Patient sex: F
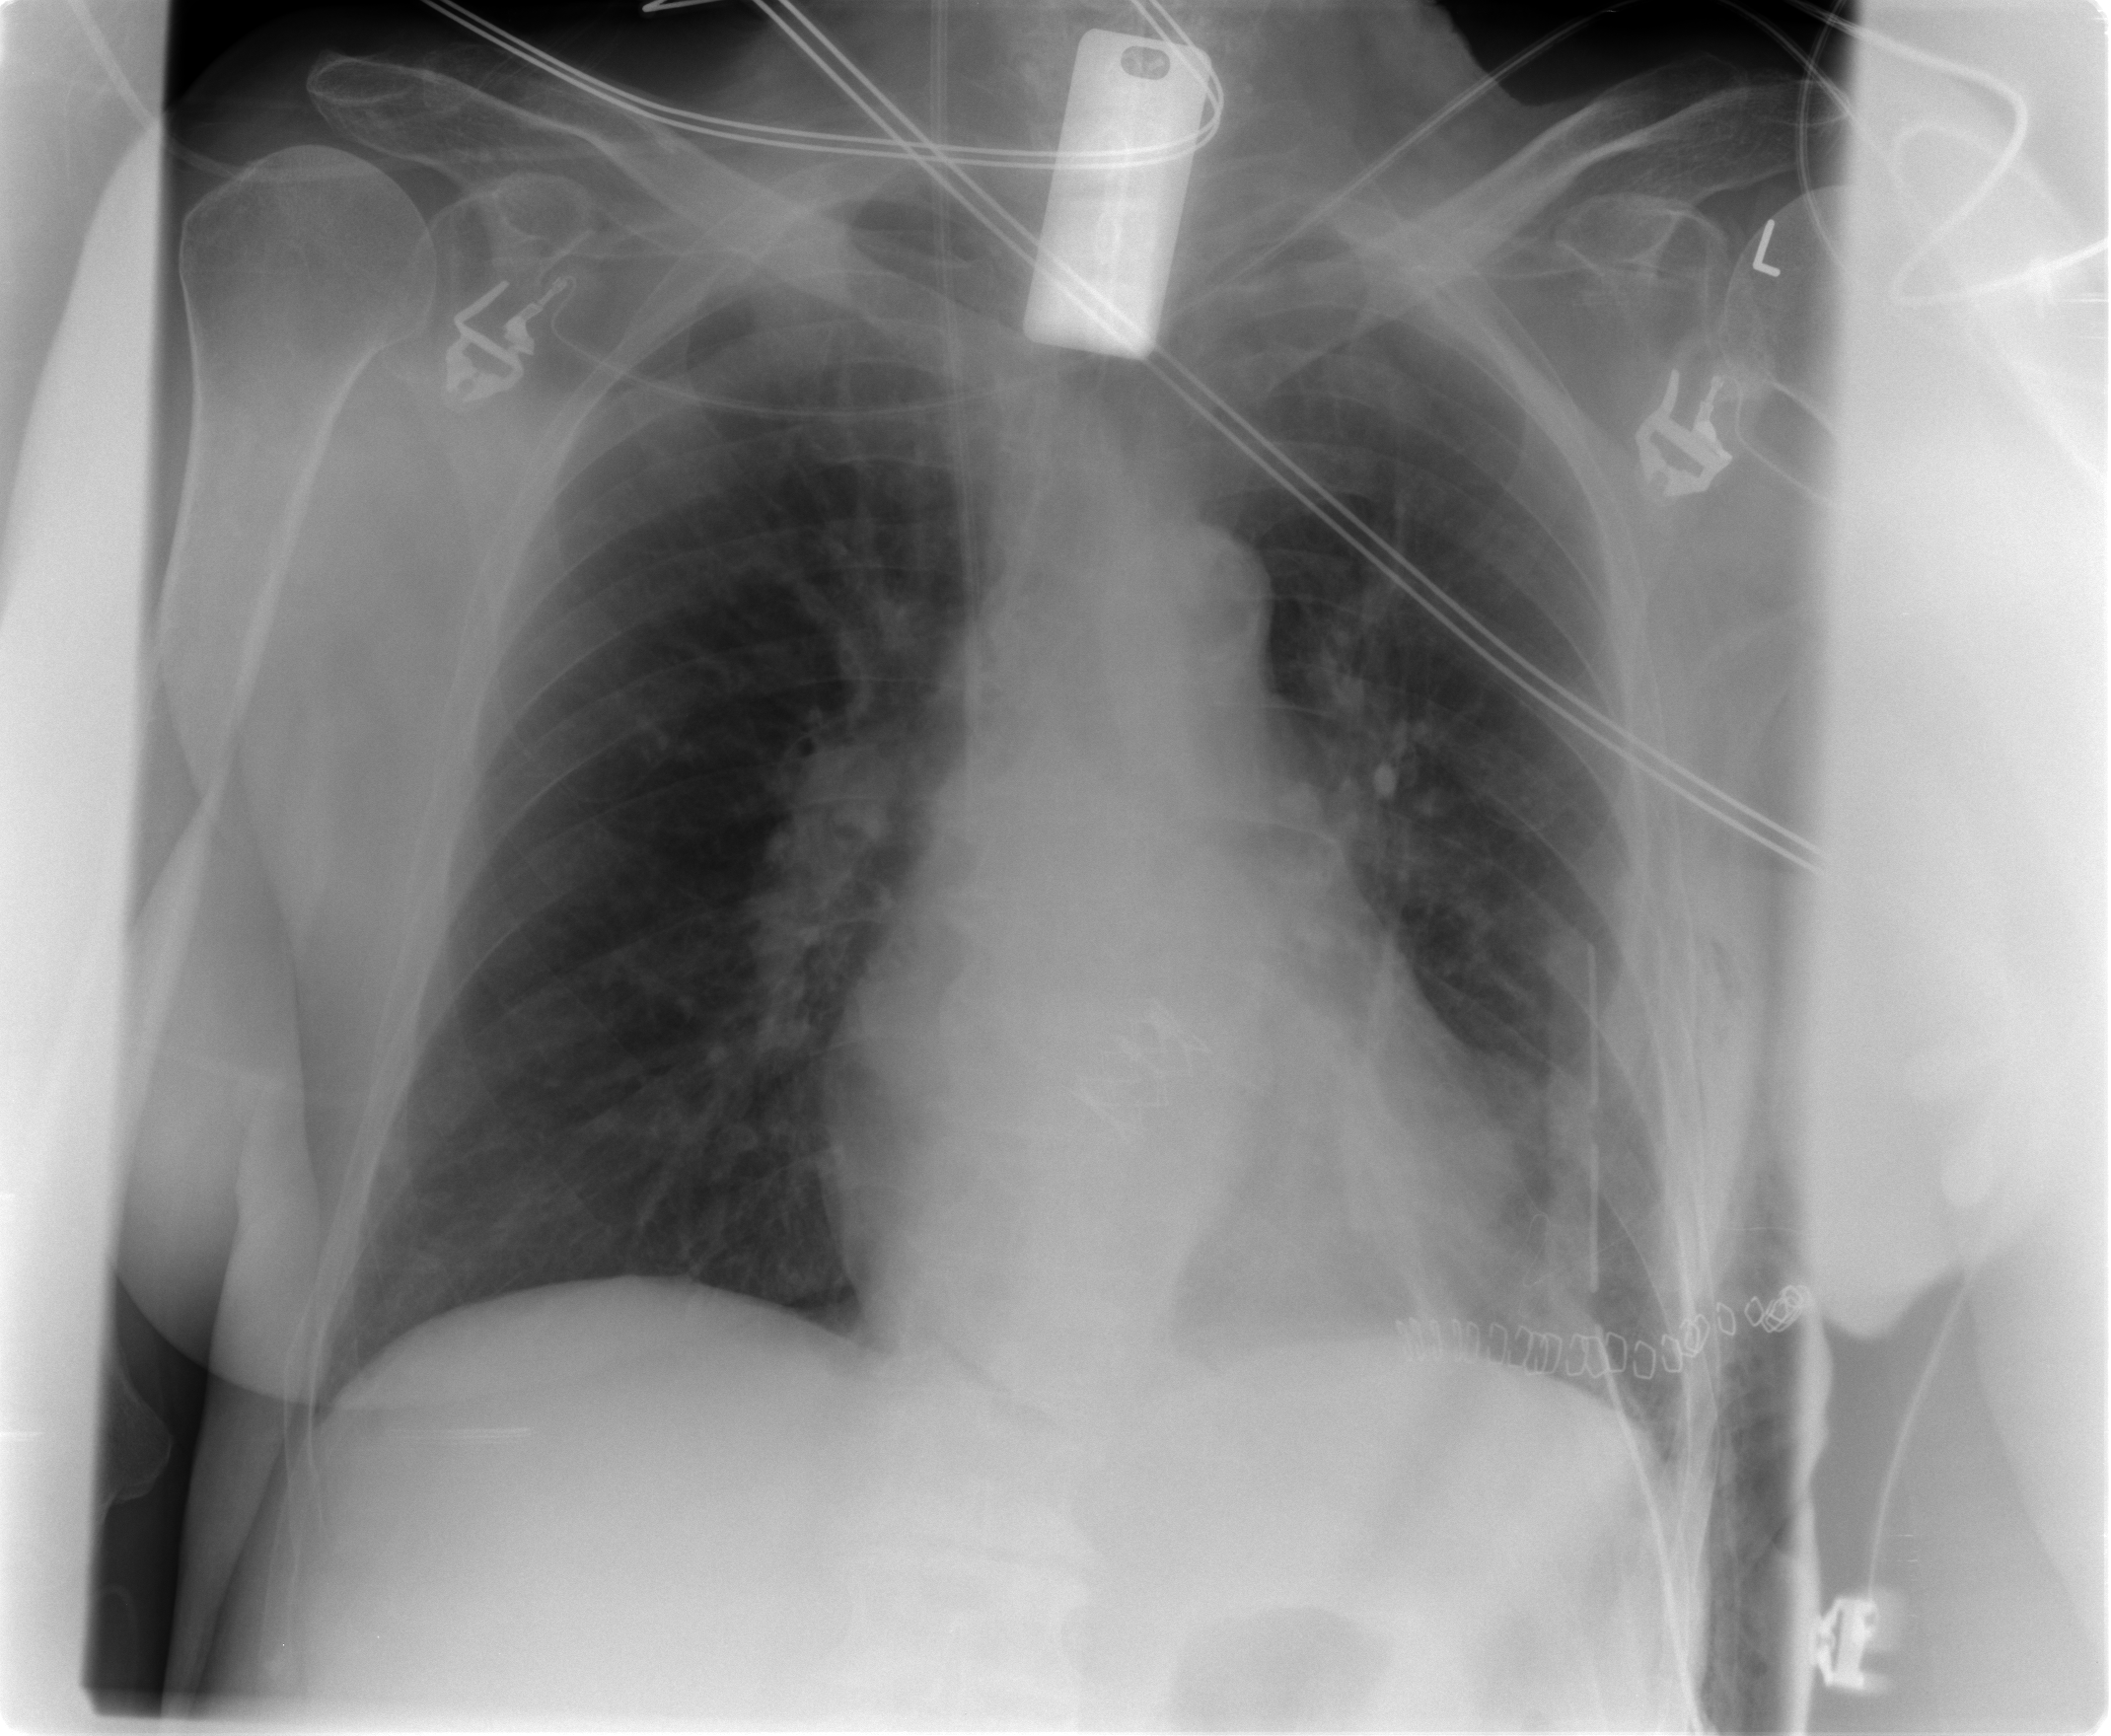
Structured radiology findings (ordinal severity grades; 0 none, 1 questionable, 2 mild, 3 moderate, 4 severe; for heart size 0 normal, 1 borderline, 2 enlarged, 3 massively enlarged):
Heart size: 1
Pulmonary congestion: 2
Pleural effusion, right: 0
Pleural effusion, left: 0
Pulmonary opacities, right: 0
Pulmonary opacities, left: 0
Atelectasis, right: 0
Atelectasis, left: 2